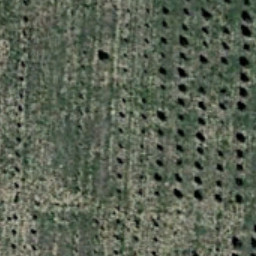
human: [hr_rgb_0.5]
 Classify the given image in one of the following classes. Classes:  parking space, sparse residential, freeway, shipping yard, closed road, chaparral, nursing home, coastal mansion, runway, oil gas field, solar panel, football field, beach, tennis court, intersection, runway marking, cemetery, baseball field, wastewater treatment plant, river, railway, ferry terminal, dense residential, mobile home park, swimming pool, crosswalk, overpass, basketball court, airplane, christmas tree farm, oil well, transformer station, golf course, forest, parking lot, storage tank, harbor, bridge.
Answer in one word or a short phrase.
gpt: christmas tree farm